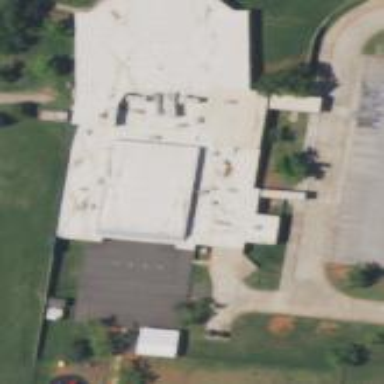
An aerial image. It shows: School building.